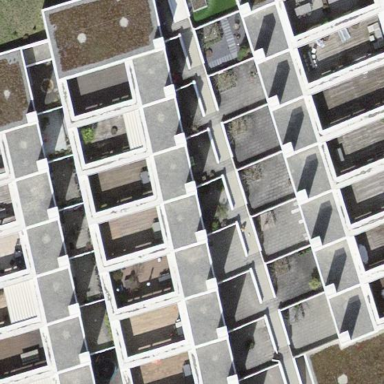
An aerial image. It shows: Residential building.